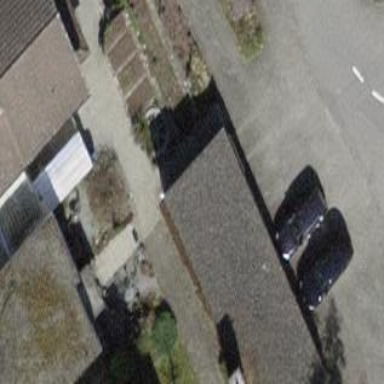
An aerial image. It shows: Garage building.